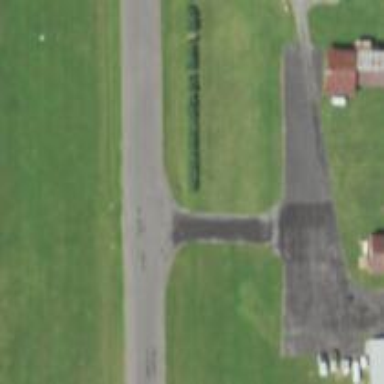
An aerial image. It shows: Asphalt runway at the airport.